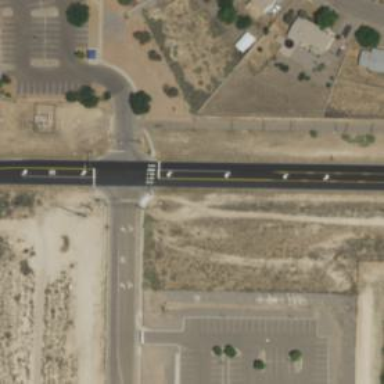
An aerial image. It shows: Solid stop line on the road.